RGB frame:
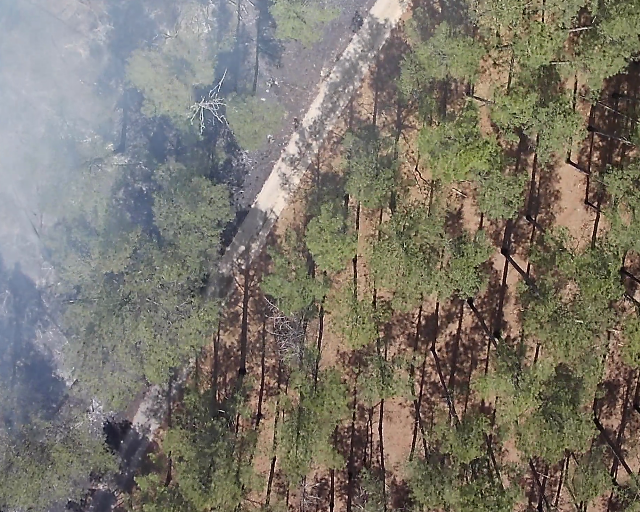
Thermal frame:
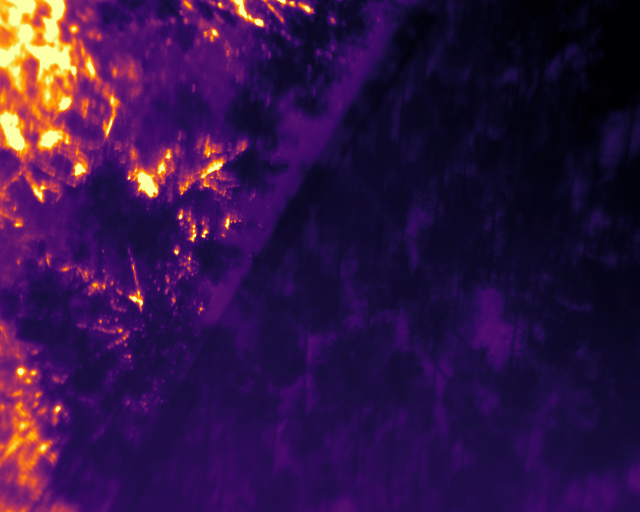
Captured: 2026-02-27 02:40:20
Pixels at or above 80 °C: 26813 (fraction of frame: 0.08183)